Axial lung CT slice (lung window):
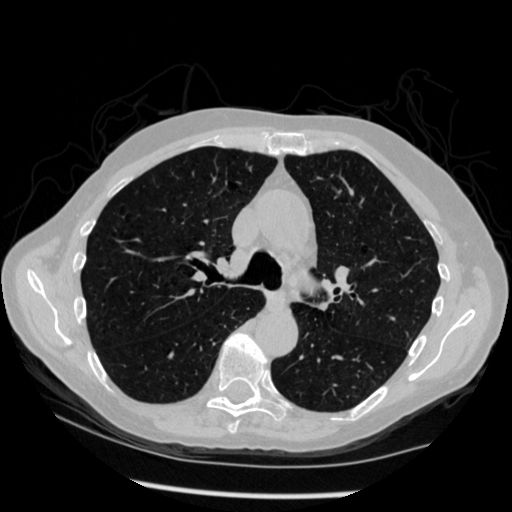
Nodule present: no